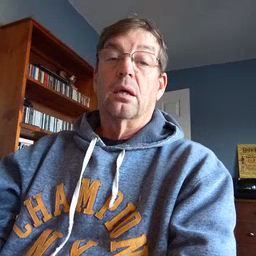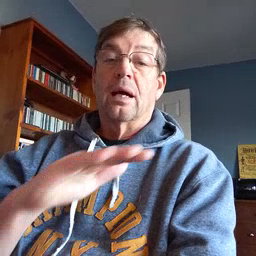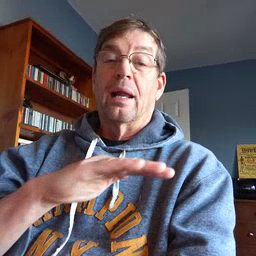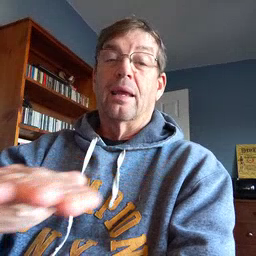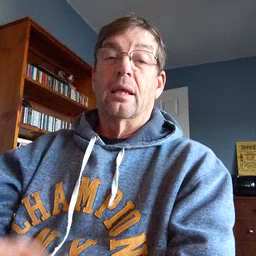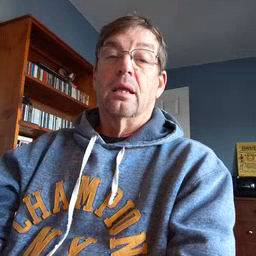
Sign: clean